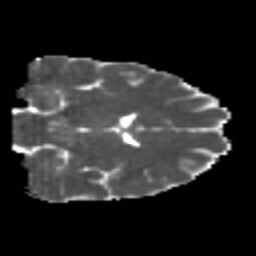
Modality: MD
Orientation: coronal
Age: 22
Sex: male
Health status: healthy
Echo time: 0.074 s